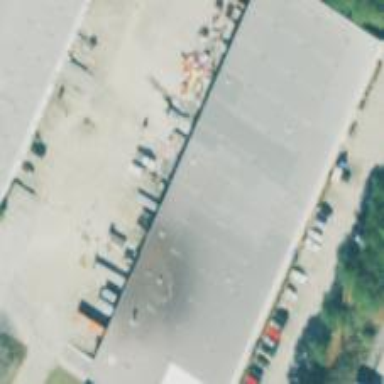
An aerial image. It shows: Warehouse.